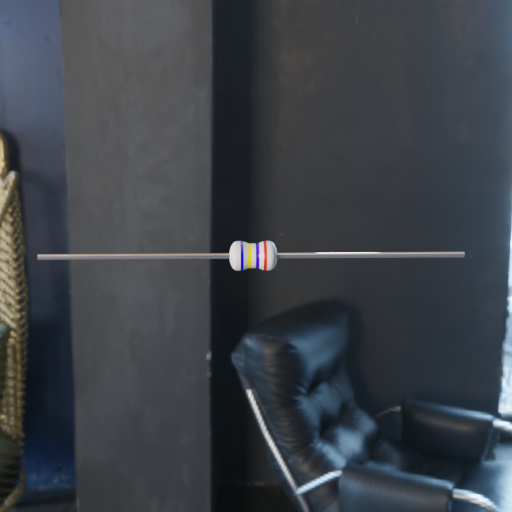
Resistor colour bands (in order): blue, yellow, blue, red